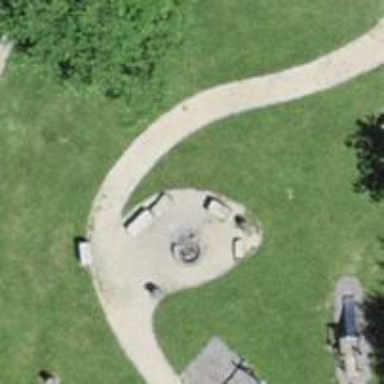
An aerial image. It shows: Barbecue facility.